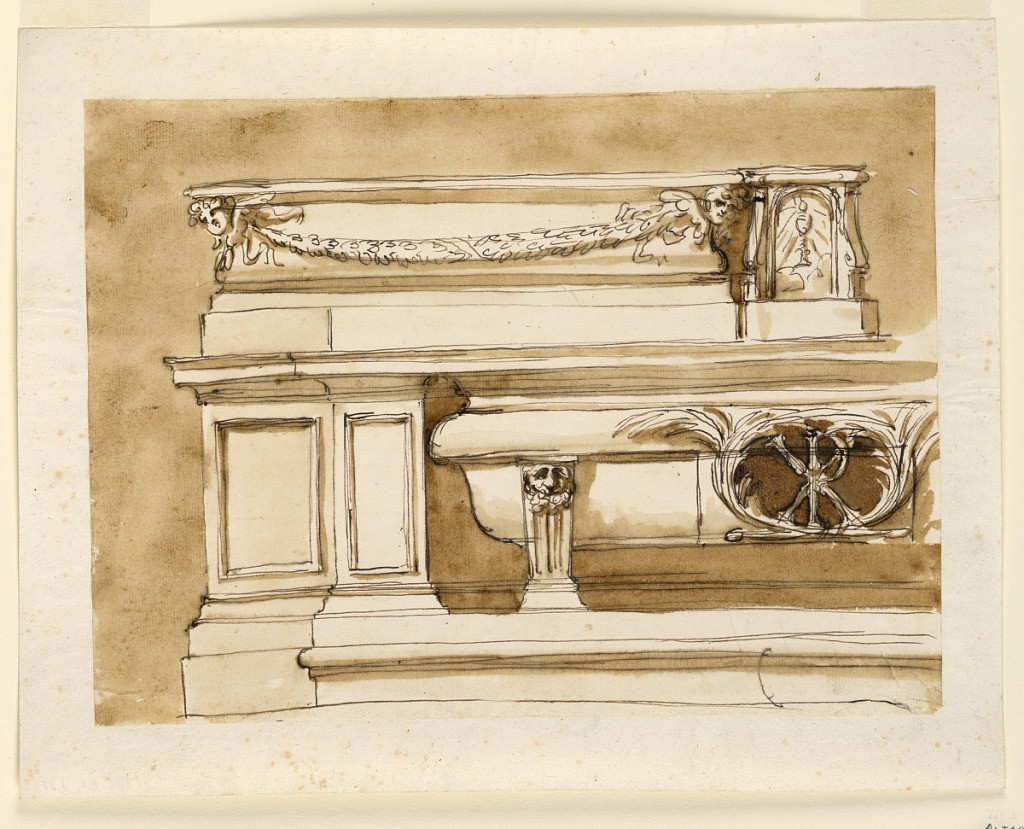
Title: Altar mensa
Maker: Giuseppe Barberi, Italian, 1746–1809
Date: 1746-1809
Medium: Pen and brown ink, brush and brown wash on lined off-white laid paper
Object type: Drawing
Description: The left half is shown. The central part is projecting. One step leads to it. Laterally are molded panels. The bathtub sarcophagus is supported by a gaine with a lion mask. In the center is an ovoidal opening with a monogram in front and with a framing of palm branches. In the center of the ledge is the tabernacle. In front of the upper mouldings is a festoon supported by a cherubim.